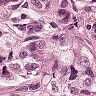
Metastatic tissue present: yes